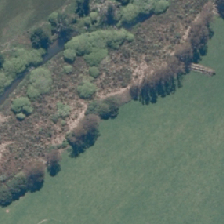
Land cover: deciduous_hardwood